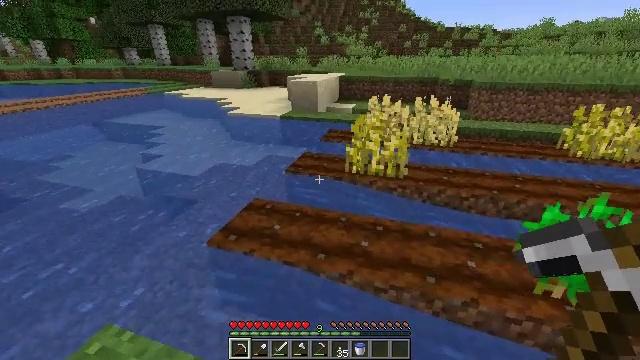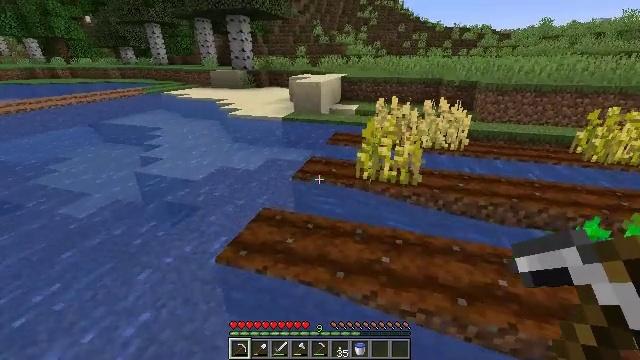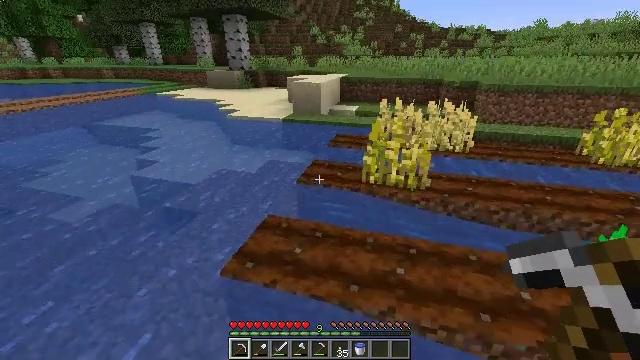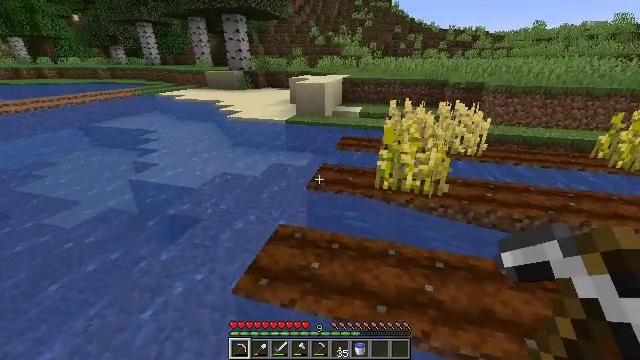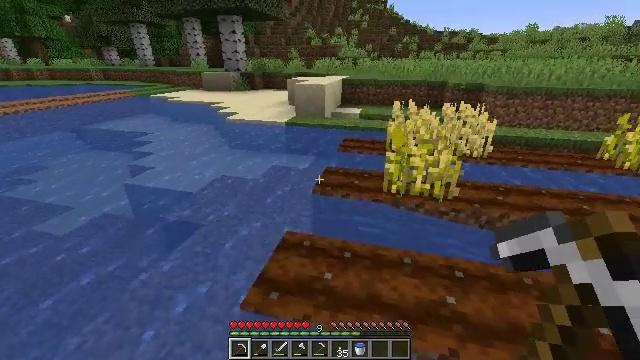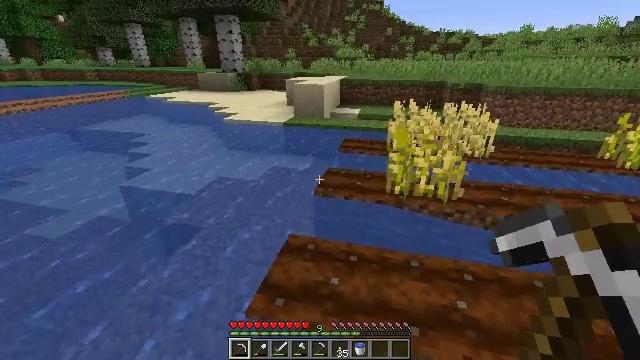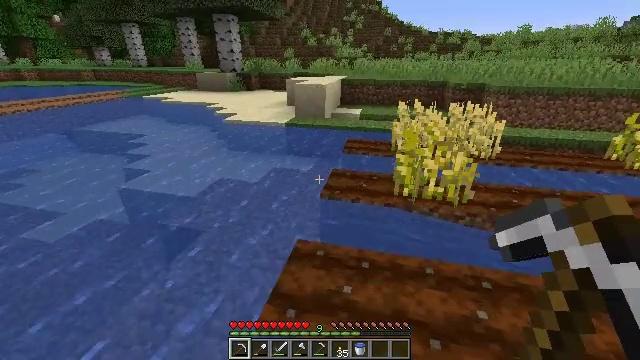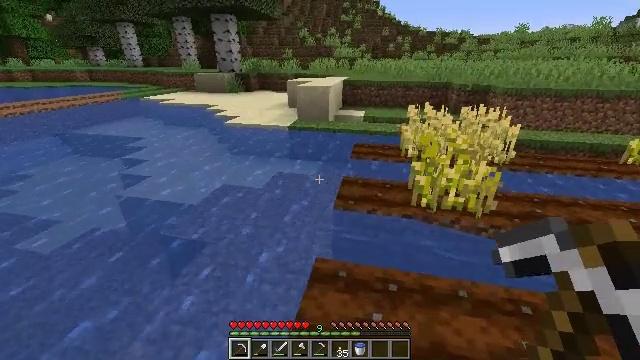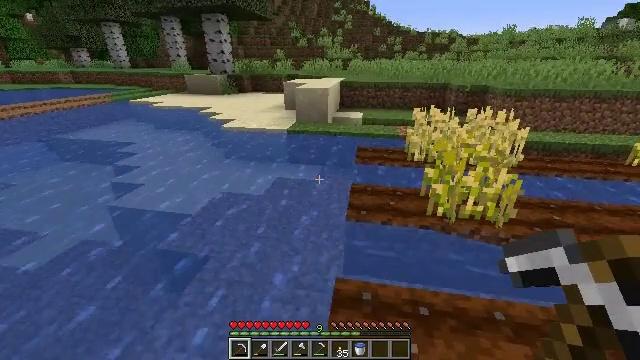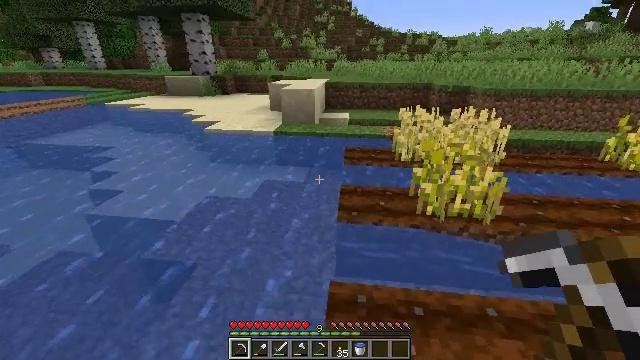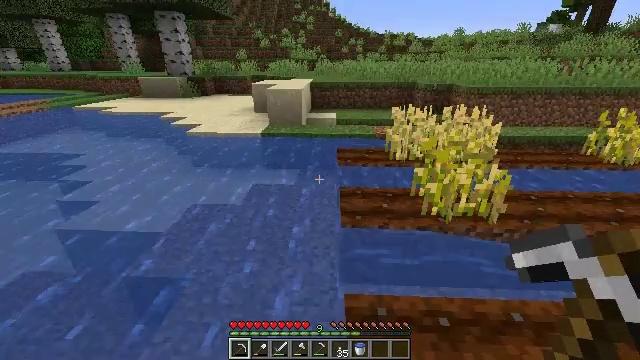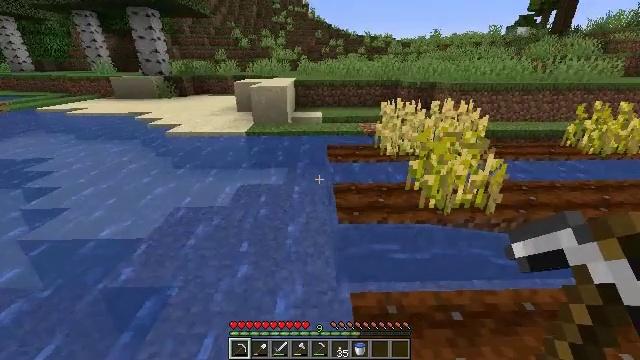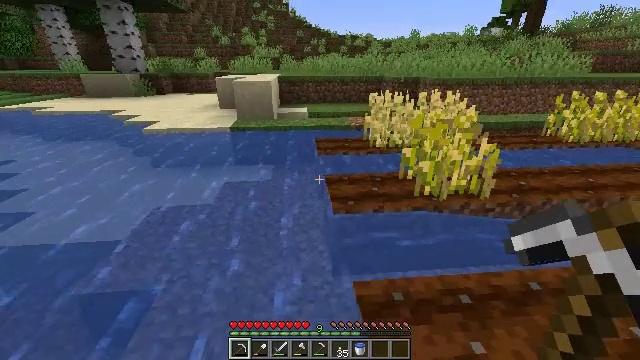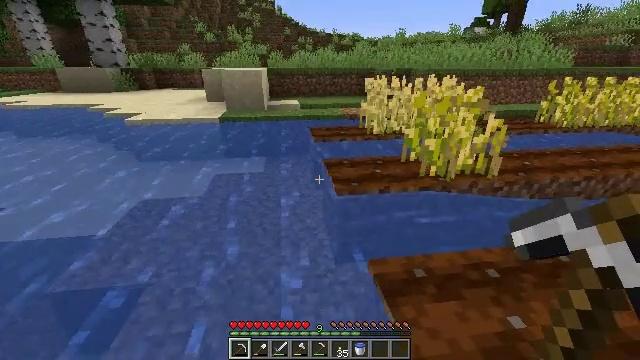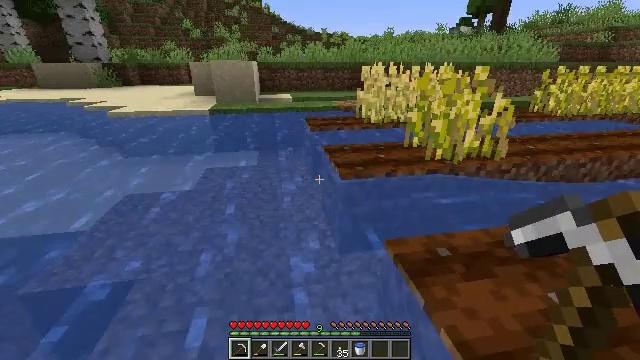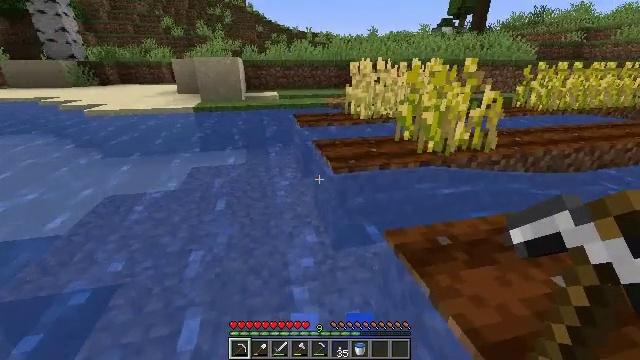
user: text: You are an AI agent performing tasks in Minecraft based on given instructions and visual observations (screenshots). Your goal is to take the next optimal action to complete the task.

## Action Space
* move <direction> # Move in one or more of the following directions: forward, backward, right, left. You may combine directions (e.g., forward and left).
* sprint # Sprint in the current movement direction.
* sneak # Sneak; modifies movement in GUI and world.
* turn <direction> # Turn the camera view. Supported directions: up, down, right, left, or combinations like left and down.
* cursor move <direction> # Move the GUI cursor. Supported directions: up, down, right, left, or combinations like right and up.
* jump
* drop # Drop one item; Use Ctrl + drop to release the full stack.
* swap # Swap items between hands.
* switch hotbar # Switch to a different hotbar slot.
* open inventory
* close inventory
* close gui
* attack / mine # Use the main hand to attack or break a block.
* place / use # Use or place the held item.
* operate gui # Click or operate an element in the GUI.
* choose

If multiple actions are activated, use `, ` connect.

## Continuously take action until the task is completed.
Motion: motion action
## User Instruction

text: Harvest wheat from the field.
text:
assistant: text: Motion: move forward and move left
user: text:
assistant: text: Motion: move forward and move left
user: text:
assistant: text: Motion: move forward and move left
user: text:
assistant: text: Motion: move forward and move left, turn right
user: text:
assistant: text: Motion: move forward and move left
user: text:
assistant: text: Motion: move forward and move left
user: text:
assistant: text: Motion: move forward and move left
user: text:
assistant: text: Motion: move forward and move left, turn right
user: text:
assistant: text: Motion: move forward and move left, turn right
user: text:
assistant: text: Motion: move forward and move left, turn right
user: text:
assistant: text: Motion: move forward and move left, turn right
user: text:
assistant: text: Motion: move forward and move left, turn right
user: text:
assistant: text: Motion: move forward and move left, turn right
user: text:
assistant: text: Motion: move forward and move left, turn right
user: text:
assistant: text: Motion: move forward and move left, turn right
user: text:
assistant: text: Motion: move forward and move left, turn right
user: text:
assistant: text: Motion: move forward and move left, turn right
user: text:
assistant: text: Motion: move forward and move left, turn right
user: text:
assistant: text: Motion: move forward and move left, turn right
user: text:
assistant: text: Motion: move forward and move left, turn right
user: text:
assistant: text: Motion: move forward and move left, turn right
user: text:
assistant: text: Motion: move forward and move left
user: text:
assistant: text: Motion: move forward and move left
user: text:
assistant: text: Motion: move forward and move left, switch to hotbar 3
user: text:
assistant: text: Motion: move forward and move left, switch to hotbar 3
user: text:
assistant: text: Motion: move forward and move left, switch to hotbar 3
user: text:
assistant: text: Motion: move forward and move left, switch to hotbar 3
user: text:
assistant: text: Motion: move forward and move left
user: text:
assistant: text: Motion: move forward and move left
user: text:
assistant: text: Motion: move forward and move left